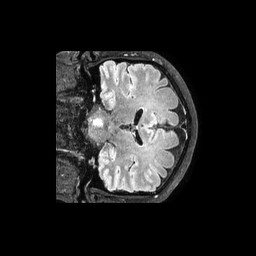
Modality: FLAIR
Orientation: coronal
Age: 45
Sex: male
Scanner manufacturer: philips
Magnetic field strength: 3 T
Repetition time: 4.8 s
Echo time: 0.34 s